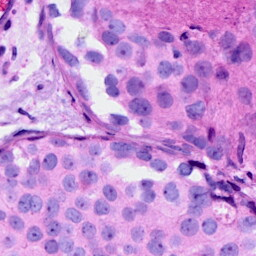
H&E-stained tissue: Breast